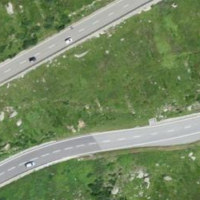
EUNIS habitat code: 26
Species observed at this site:
Eriophorum scheuchzeri
Rumex alpinus
Anthus spinoletta